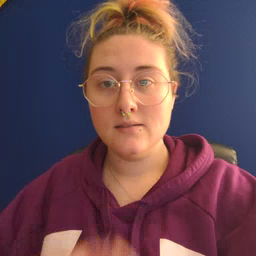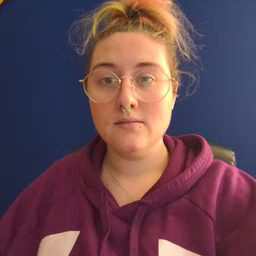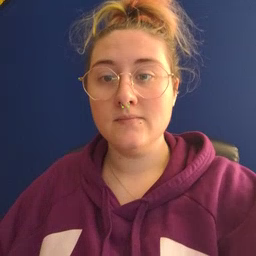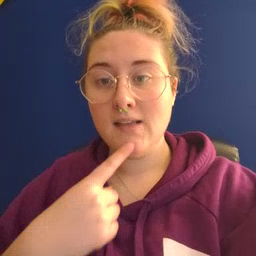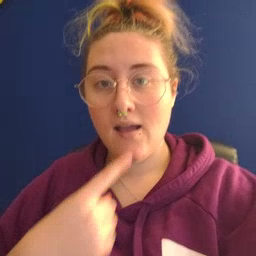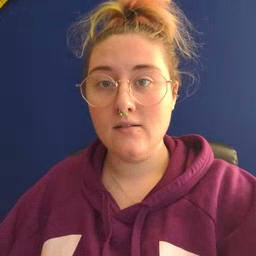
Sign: say